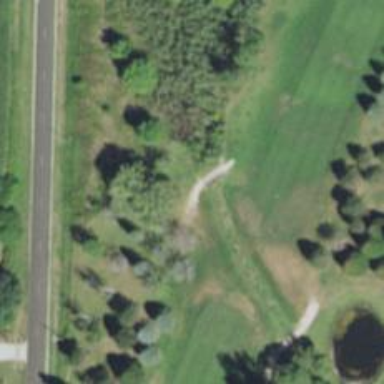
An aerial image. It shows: Path for both road and golf.